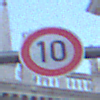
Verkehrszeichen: Geschwindigkeit10
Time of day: Dawn
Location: Outdoor (Urban)
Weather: Clear
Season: NotSpecified
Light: Natural